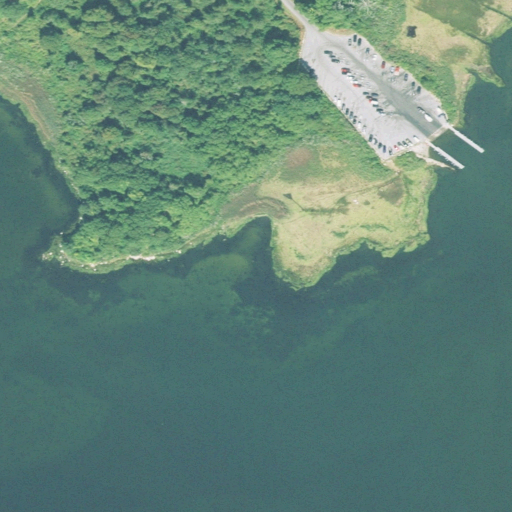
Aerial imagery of cape in Connecticut named Randall Point containing open water, herbaceous wetlands, woody wetlands, medium intensity development, grassland, high intensity development, barren land, and open development